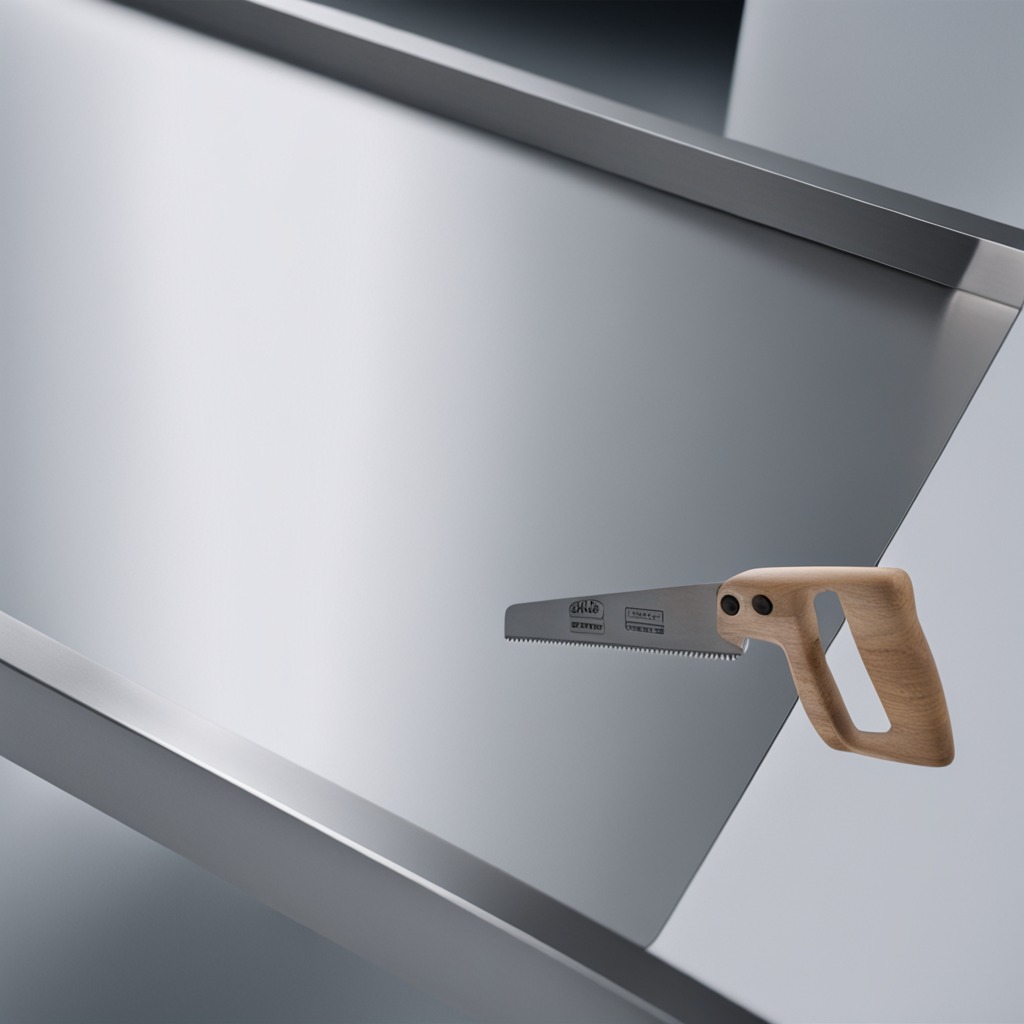
A metal saw is lying on a stainless steel table in a high-end prototyping lab.